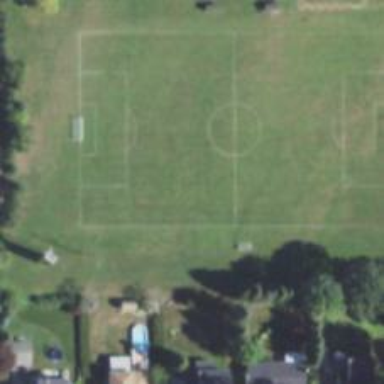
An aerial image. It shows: Soccer pitch for outdoor sports and leisure activities.